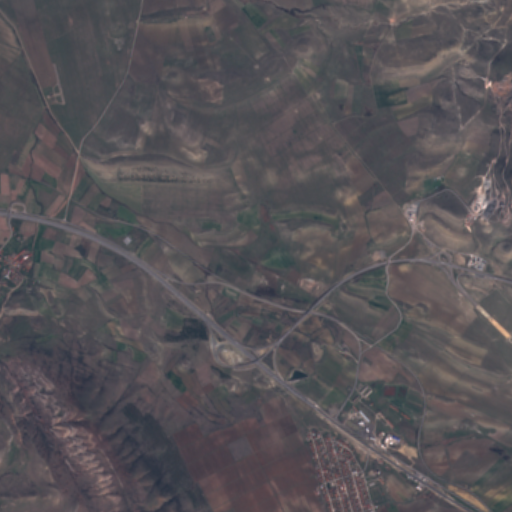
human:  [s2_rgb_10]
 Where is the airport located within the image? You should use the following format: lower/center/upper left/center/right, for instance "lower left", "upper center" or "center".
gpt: The airport is located in the upper left of the image.
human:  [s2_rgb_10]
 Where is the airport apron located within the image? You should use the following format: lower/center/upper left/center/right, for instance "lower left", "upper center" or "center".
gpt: The airport apron is located in the upper left of the image.
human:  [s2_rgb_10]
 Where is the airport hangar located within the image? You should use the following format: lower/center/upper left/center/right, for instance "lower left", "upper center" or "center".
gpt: The airport hangar is located in the upper left of the image.
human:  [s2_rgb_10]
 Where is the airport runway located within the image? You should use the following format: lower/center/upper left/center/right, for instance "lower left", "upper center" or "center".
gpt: The airport runway is located in the upper left of the image.
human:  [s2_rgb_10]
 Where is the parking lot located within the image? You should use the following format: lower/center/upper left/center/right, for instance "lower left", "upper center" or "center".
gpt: The parking lot is located in the lower right of the image.
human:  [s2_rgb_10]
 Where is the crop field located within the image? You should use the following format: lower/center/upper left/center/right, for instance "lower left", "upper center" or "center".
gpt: There is no crop field in the image.